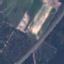
Label: Highway